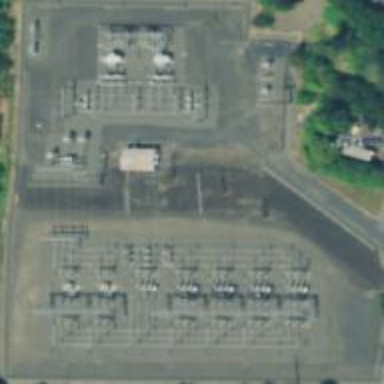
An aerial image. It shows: Fence surrounds minor distribution power substation.